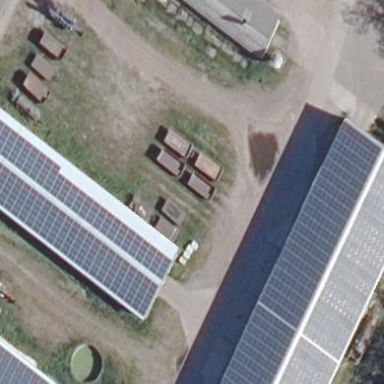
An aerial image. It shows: Farm auxiliary building with solar photovoltaic panel generator producing small amount of electricity.